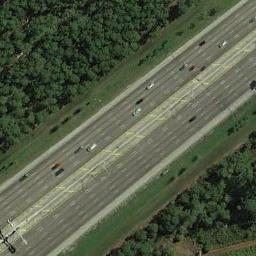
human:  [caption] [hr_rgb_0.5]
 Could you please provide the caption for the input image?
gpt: The freeway goes through the grass with some trees .

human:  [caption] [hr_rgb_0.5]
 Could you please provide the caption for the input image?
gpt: There are three white cars on the highway above .

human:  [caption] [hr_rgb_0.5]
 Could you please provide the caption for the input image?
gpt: A straight freeway and a small road go through the forest with many dark green trees .

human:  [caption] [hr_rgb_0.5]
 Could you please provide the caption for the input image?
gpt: There are large green forests around the freeway and there are many cars on the freeway .

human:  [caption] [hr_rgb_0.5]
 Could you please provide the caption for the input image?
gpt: There are green lawns and trees beside the freeway .